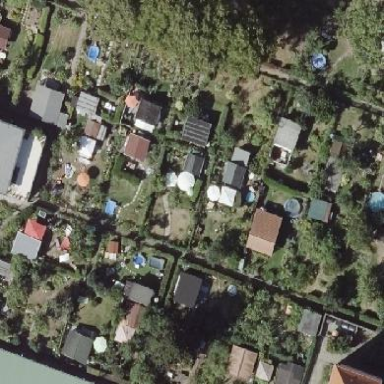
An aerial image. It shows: Allotments area.